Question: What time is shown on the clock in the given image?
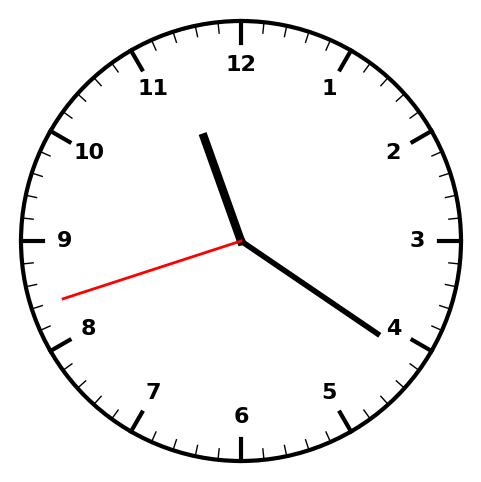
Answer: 11:20:42